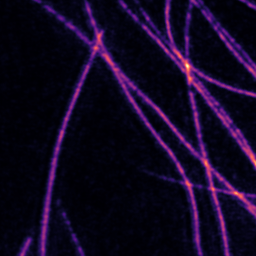
Label: Super-resolution Microtubules image